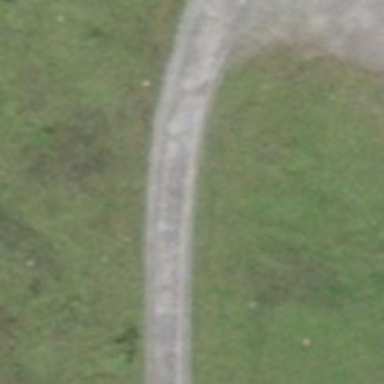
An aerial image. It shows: Track with grade2 tracktype.